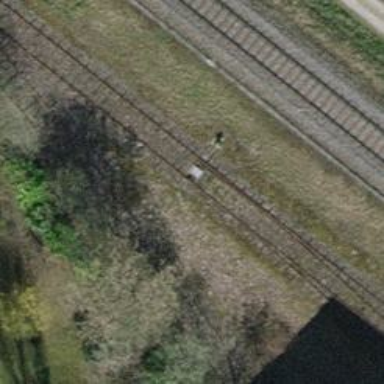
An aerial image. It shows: Railway switch.